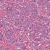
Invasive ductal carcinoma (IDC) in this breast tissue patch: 1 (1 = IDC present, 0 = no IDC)